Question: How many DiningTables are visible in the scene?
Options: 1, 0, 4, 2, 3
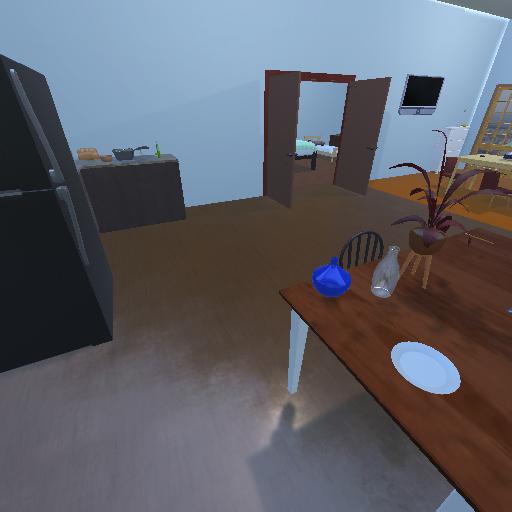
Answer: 1